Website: walmart
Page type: billing-address
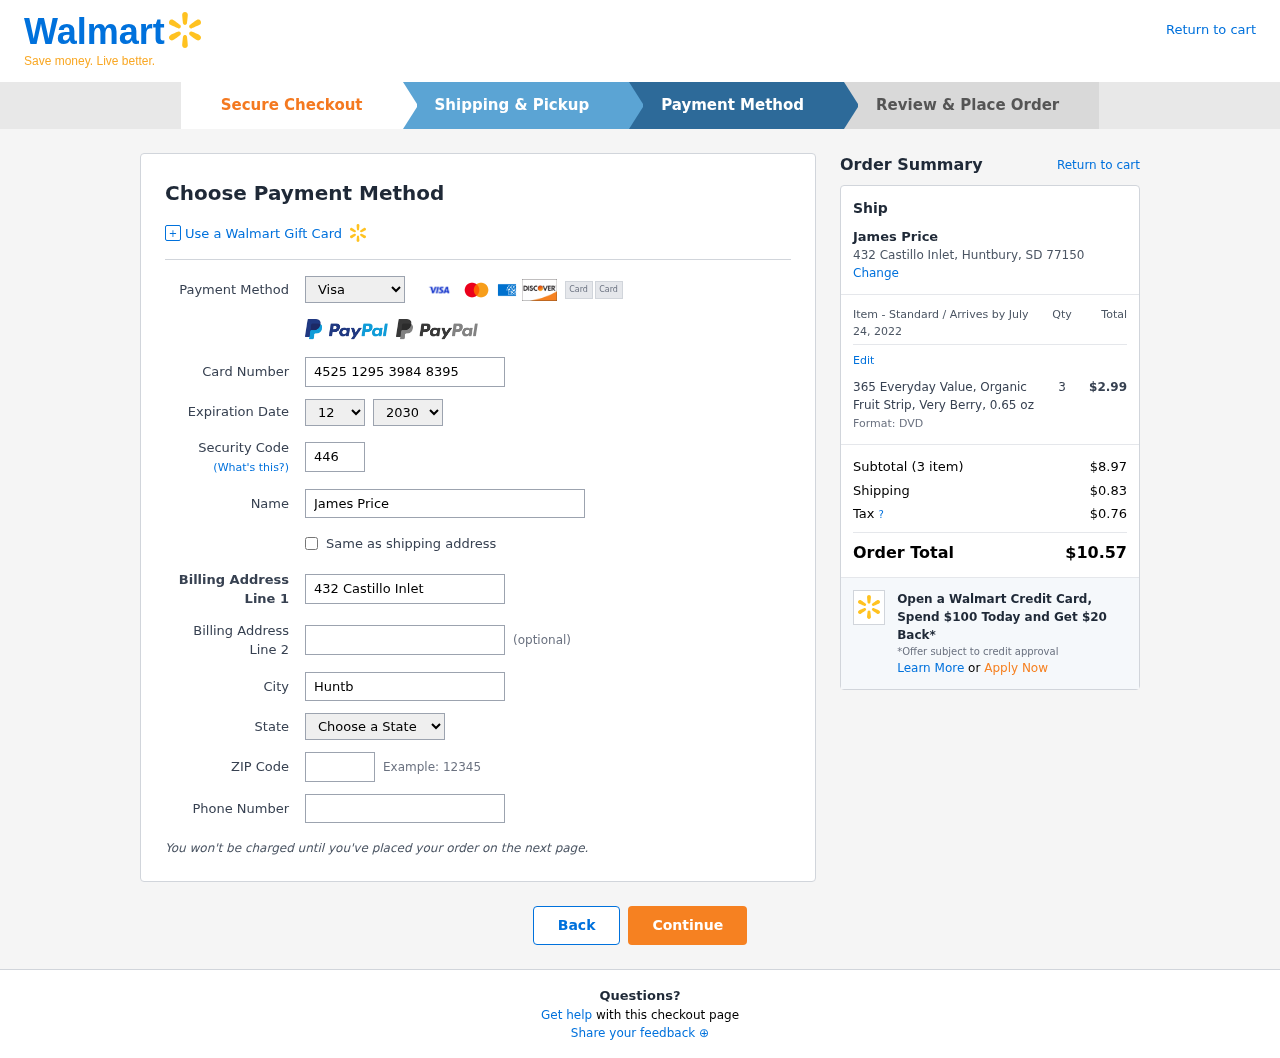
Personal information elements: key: PII_CARD_CVV
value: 446
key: PII_CARD_EXPIRY_MONTH
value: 12
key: PII_CARD_EXPIRY_YEAR
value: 30
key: PII_CARD_NUMBER
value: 4525 1295 3984 8395
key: PII_CARD_TYPE
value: Visa
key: PII_CITY
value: Huntbury
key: PII_CITY_STATE_ZIP
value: Huntbury, SD 77150
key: PII_FULLNAME
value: James Price
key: PII_PHONE
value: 3378205837
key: PII_POSTCODE
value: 77150
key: PII_STATE
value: South Dakota
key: PII_STREET
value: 432 Castillo Inlet
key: PII_FULLNAME2
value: James Price
Product elements: key: PRODUCT1_NAME
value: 365 Everyday Value, Organic Fruit Strip, Very Berry, 0.65 oz
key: PRODUCT1_PRICE
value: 2.99
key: PRODUCT1_QUANTITY
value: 3
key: PRODUCT1_DESC
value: Format: DVD
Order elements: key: ORDER_DELIVERY_DATE
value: July 24, 2022
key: ORDER_NUM_ITEMS
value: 3
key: ORDER_SUBTOTAL
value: $8.97
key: ORDER_SHIPPING_COST
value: $0.83
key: ORDER_TAX
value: $0.76
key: ORDER_TOTAL
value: $10.57